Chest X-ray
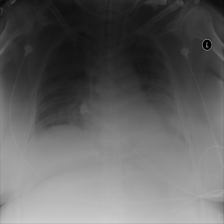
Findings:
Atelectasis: negative
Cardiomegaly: negative
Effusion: negative
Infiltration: negative
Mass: negative
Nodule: negative
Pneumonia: negative
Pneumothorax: negative
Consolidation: negative
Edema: positive
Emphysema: negative
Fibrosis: negative
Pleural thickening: negative
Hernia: negative